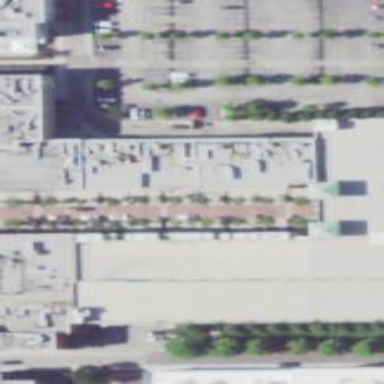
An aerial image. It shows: Retail building.